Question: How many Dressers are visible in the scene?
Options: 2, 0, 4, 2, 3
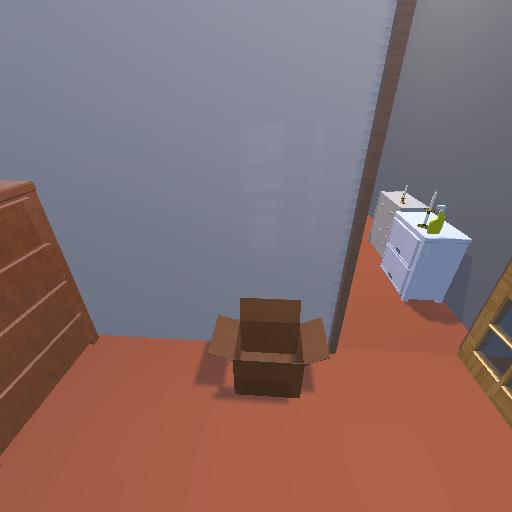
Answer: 2